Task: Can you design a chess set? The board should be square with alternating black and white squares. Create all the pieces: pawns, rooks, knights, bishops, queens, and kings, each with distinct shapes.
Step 643:
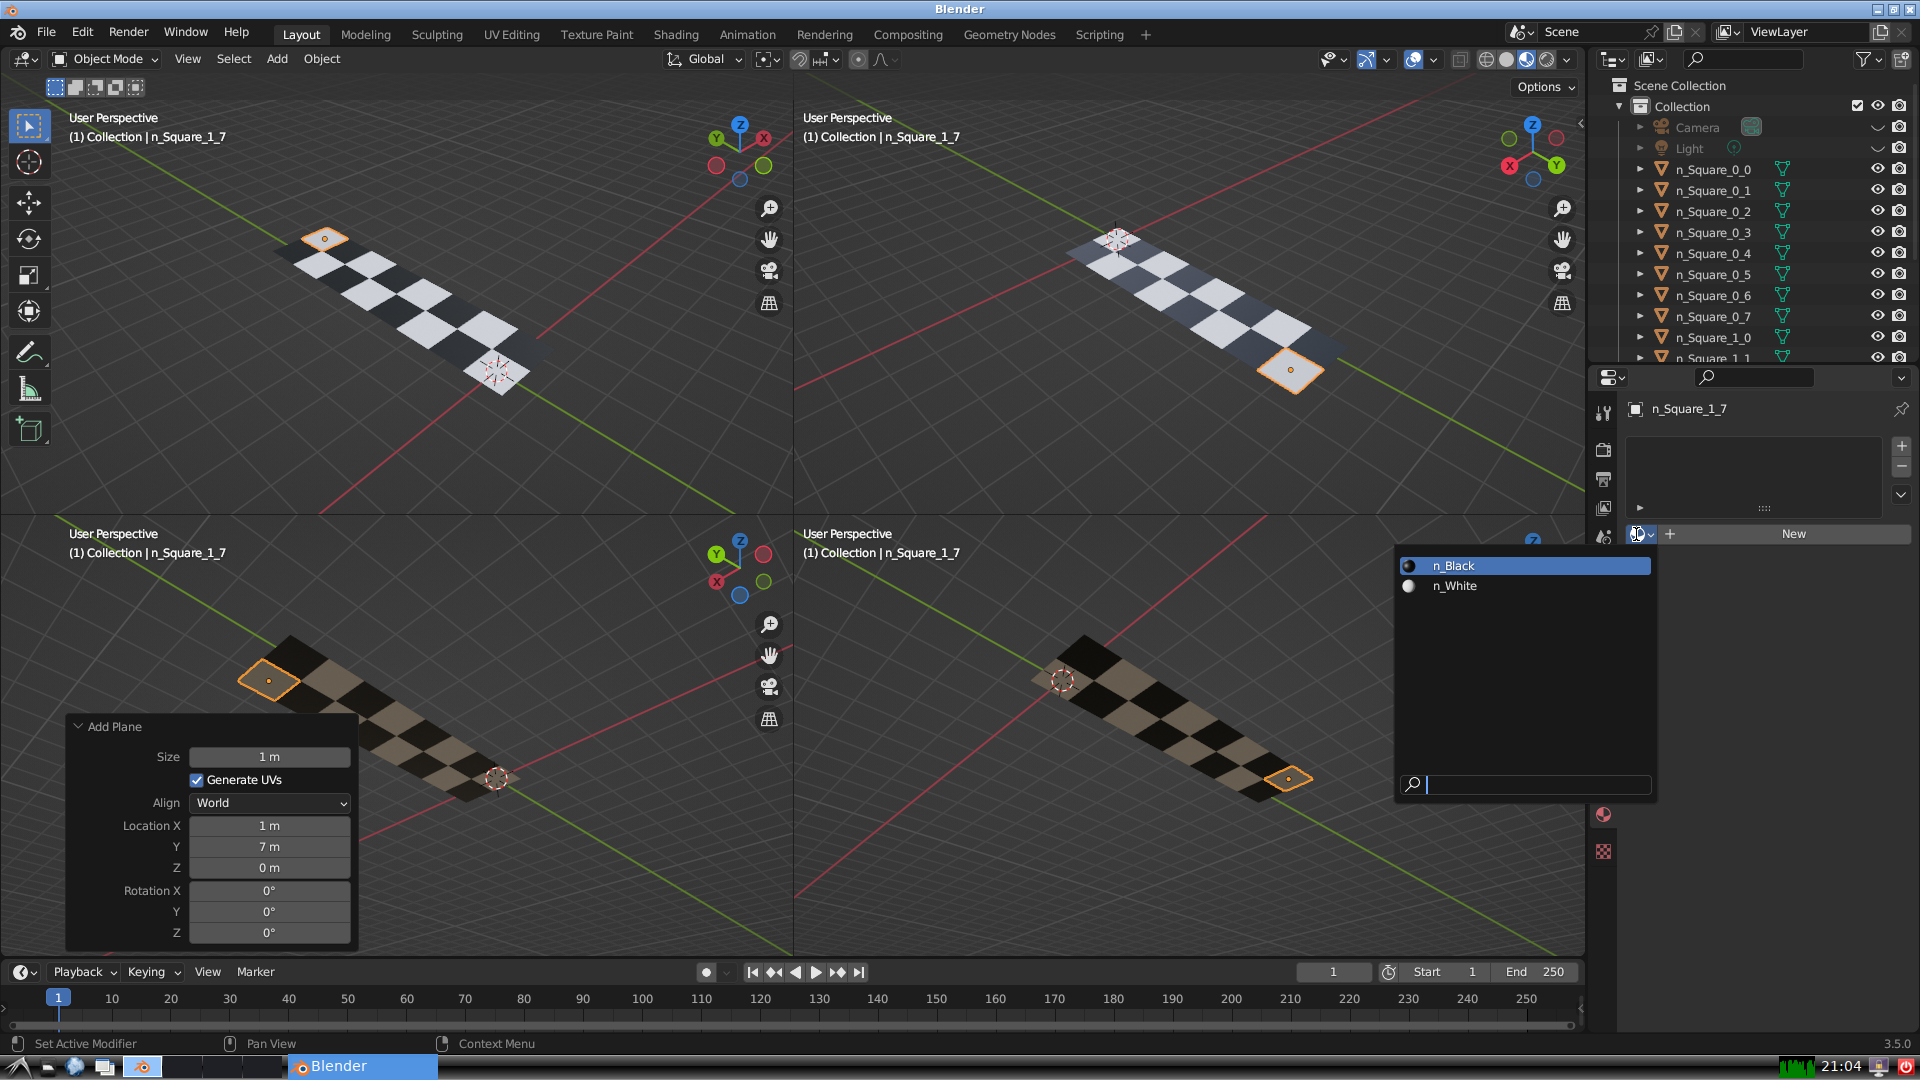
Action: input_text: n_White